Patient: sex F, age 82
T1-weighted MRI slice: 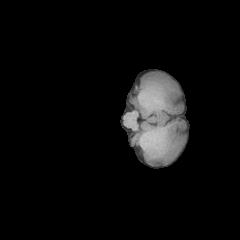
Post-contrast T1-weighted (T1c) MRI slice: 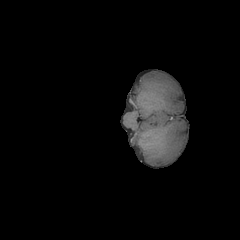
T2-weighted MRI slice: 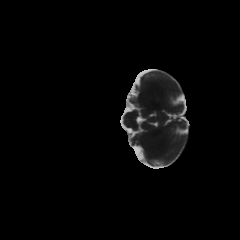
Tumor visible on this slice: no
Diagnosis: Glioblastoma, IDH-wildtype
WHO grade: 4